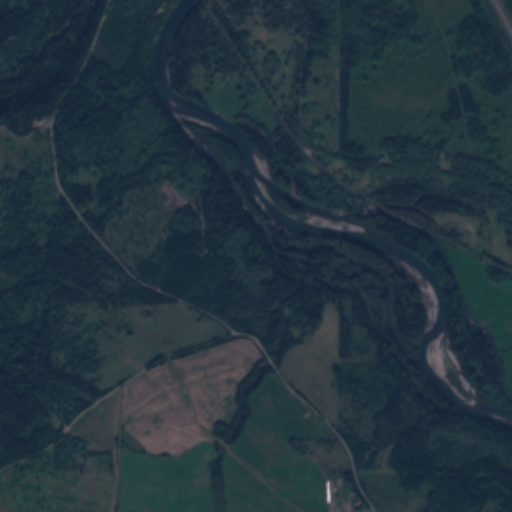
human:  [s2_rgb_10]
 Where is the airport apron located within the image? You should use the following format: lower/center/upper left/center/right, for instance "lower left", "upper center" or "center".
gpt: The airport apron is located in the upper right of the image.
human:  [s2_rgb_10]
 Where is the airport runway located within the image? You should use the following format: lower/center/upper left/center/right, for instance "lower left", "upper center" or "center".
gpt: The airport runway is located in the upper right of the image.
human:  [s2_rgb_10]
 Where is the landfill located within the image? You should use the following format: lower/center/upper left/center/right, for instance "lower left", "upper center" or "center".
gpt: There is no landfill in the image.